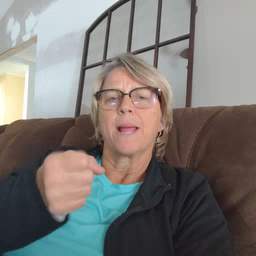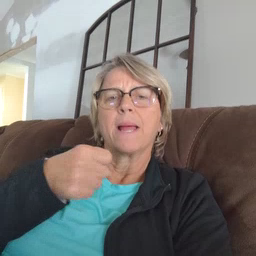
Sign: make